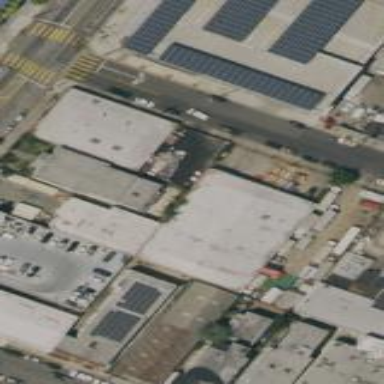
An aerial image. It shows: Warehouse.